Question: I have to controls textbox and button.
'''
<input type="text" size="25" style="height: 25px;" align-self="center" />
<input type="image" alt="Search" width="25px" height="25px" />
'''
How can I change button position up or textbox down such that they look same line. I have tried with margin as well as padding, but it doesn't work.
See this image:

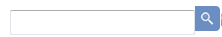
Answer: Use 'vertical-align:middle' like this:
'''
<input type="text" size="25" style="height: 25px; vertical-align:middle;" align-self="center"/>
<input type="image" alt="Search" width="25px" height="25px" style="vertical-align:middle;" />
'''
<URL>